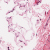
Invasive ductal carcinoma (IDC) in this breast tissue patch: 0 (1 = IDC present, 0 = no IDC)